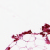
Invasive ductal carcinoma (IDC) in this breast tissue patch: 0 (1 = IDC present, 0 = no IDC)